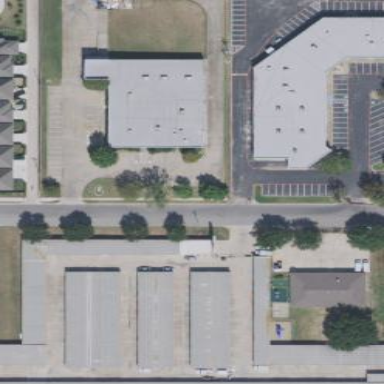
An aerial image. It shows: Warehouse.